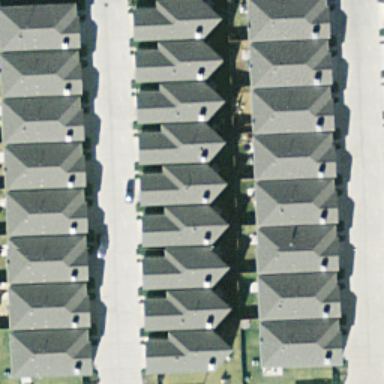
This is a dense residential area .